Question: I have images of an elliptical beam on 2 different planes. I do know the distance between the 2 planes (d = distance between plane A and plane B) and I know rotation angle theta (th) calculated from knowing the center coordinates of the ellipse on the 2 planes. How do I calculate the distance R projected back to the origin of the light source? I can find what the distance (D) from Plane A to the origin is. I've been thinking about this for a while and can't quite figure it out. I would like to implement an algorithm to calculate R in C#. The programming part is easy, but the math I'm no so sure how to go about doing it.

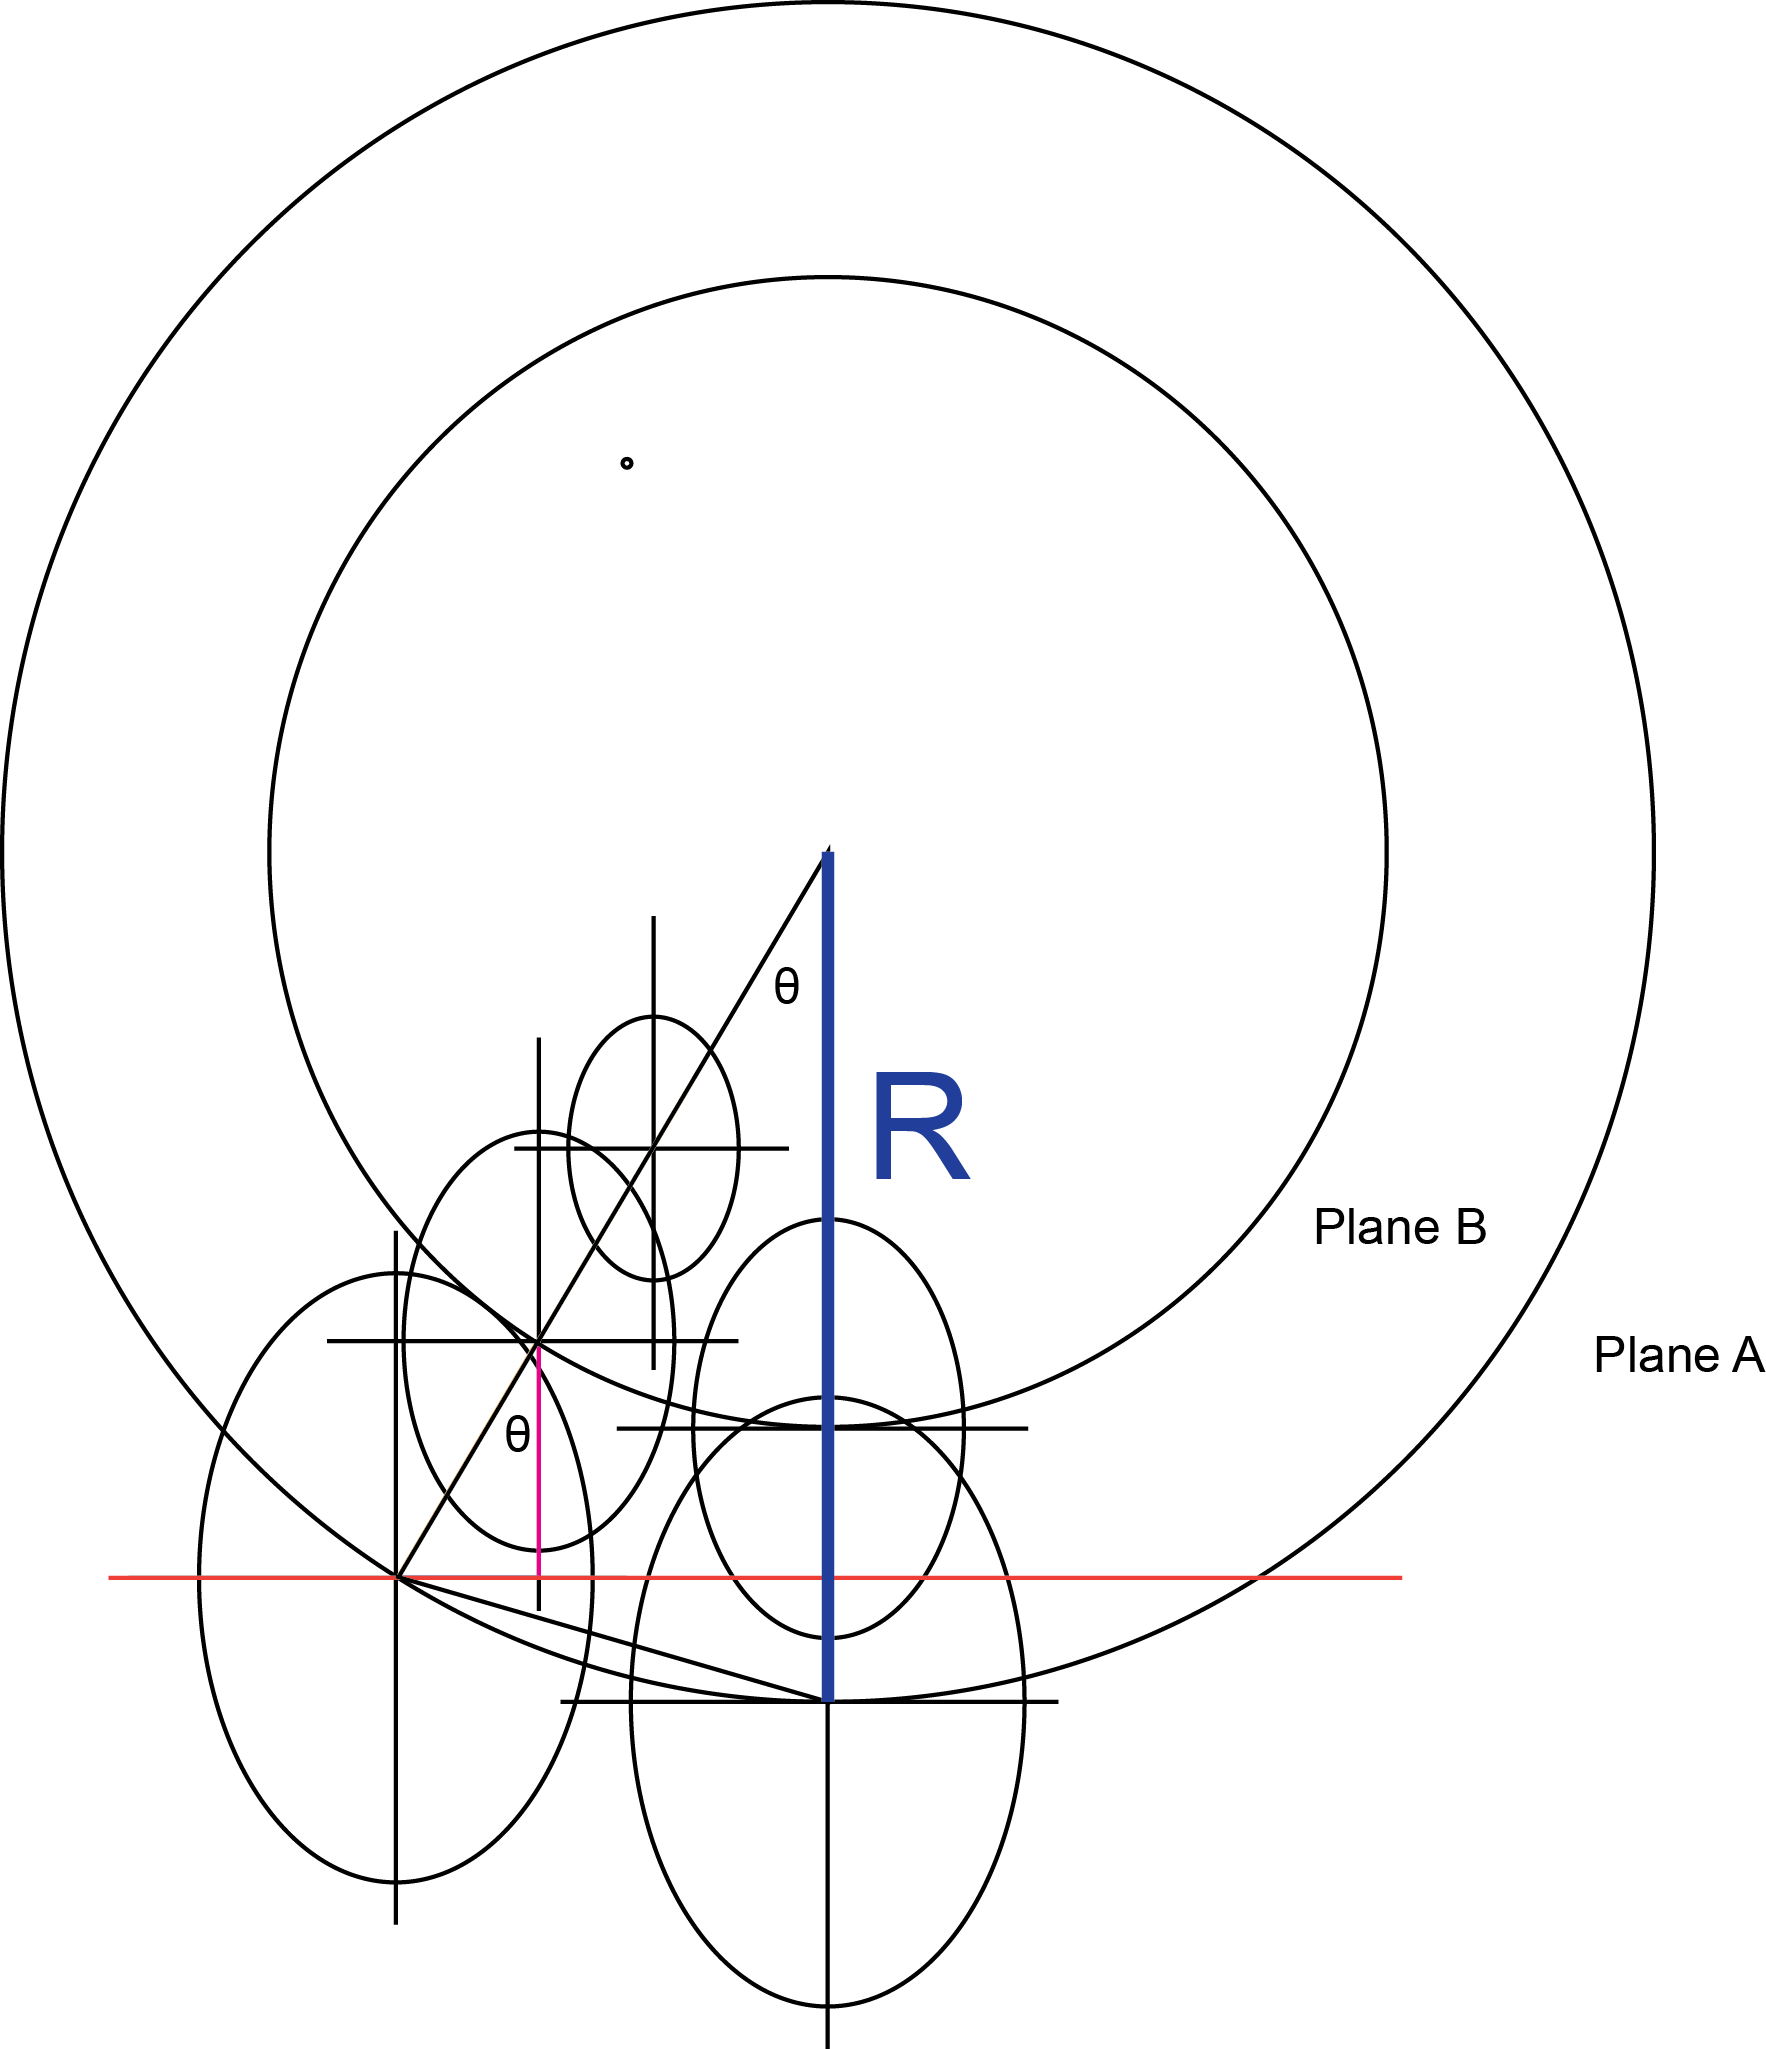
Answer: If the image is taken with a telephoto lens with axis piercing the beam source so that foreshortening and off-axis effects are trivial, the situation is best viewed from the right side as you have drawn it. Then you have two similar right triangles with common vertex at the light source.
'''
|^--..._
rA | rB| ^^__
|_____|______o (Pardon my ascii art skills.)
<--d-->
<--------x-->
'''
You seem to know or can easily find rA, and rB the in-plane distances from beam source image to elipse center and also d the inter-plane distance. And you want to know x.
For this just set up the proportion
'''
x / rA = (x-d) / rB.
'''
Now you can easily solve for x.
If the image is taken with a normal lens from relatively close to the beam source, you need to know the camera geometry so that you can account for perspective effects. Even then, lens distortion can cause errors unless you know a lot about the camera and do some fancy corrections.